Question:
Hi! We are using Postgres as our new database for our existing application. This question comes recently after we moved from mysql database to postgres. After migrating to postgres, the eclipse BIRT reports started to print exception in server logs. [please refer attached pic]
The primary reason behind this is the report prints an image (which is extracted through database record) as a Blob. Whenever the image field stored in database table is set to 'null' value in the respective 'bytea' datataype column, this line of exception does not get printed.
However, for every non-null value (image stored in the database column which is of 'bytea' type) that the BIRT report processes, This exception is thrown.
After checking the report output, however the image is seen properly. If the image is supposed to get rendered properly, then why exactly the BIRT report is throwing this exception in logs?
'''
org.postgresql.util.PSQLException: Bad value for type long : %0504e470d0a1a0a0000000d49484452000001c2000000e10802000000d435223e0000000373424954050605330b8d80000018a749444154789cecdc31481b511c80f1f74a07078727385ca085465a304e55dac1b109160c748938e8d10e952ed50e3674a9d2a54817b55088858274d2821085162354720e2d3a148c935d8a2758d041f00d1ddcd24190184b31f7d73bc5efb7ddc1e5bd251f77ef5ea2140040402ba5cae572d4d300800b496b7d25ea3900c0c546460140848c02800819050011320a002264140044c82800889051001021a3002042460140848c02800819050011320a002264140044c82800889051001021a3002042460140848c02800819050011320a002264140044c82800889051001021a3002042460140848c02800819050011320a002264140044c82800889051001021a3002042460140848c02800819050011320a002264140044c82800885c8d7a02978eb5b6b050c8cfe5634eacef715febedd6a8670440442ba5cae572d4d3b8904a6ba5dc446efde77a4d57ad7c5fa93c8cdf8ca73bd3d9e7d9f88df8a9ce0e4018b4d66434207fd36f8a379de207f63de91b7a39444c818b858c06977b9f1b783a70ea1f6b1a4da239118bc512cd8983332d8916c7711a1a1a78fc07ce21321a5cea7eca5bf4c21c31d991cccfe48d31610e0ae0ffb4d6bca90f68b5b41af85ae79ad3ffac3ffd205dd355dea217bf152f2c14028f0be02c70371ac4f185d1a2573ce1b5958fe7d6dad1f1d1b1b763fb7ff64f3e7aa63b33f96192db52e03ce0a13ea0d9b9d9ae4cd7e161b22359fc7ad28c1e67ad9dfc38393a3ebaf37be784979846937b97ebede90d3c288053a1b566df6810cb2bcb9587c2973fc698ec60363b98554a95d64a7b7b7bd6dac34583d25ac95bf2aa6e57edae757b5dc77192f79292a101c871375a337fd36fbbdb6677ede199a9e9a933bd31b4d6ba8fdcc297ea5551d368567facb2470a8810af9882c84de42a1baa946a6f6f3fd3118d31f39fe7e70bf375f57595e7edae4d75a4bca550370c00a842466b73b08e597926fb22a41f20a53bd3db5bdbad778e2c20f8bffc543235f26624840900f8271eea6b53b5ebbeaebe6e7b6b3bcc97e6d6dad8f5d8f137fbec2a0522c1437dcdc6c6c72a0fdd1e37e472196396bf2d573ddd2ba5bc452fd9c1eb262002dc8dd660fad3b4dbeb569ed9f0372279c3e36ffaee43b7ea5f4e229ccf6556b536cdde89cb867da3b5a9fa0168a63b939fc947389fe157c323af8fac8a16bd225fe3901d7c890ef16dba6cb4d67f010000ffffecddb16bdc6618c771513adce04107ed6e99149a2d321e7ad97a70439d2931141c4fedb981922d1c81c6478692d0a149b76b8670747320c1ee761e822f43e1dc2158d99cc120ff0186d37f900e81e4d57392a55c4f7edff3f3fd6c1267f40ce267bd7a9ff795e779de3b9470181d7a69fbc37ddb45bd6bb69aae95a48db82b6c9783f3e679de671ecae9fdd9330fc395b0f96d33efc700f420464b894fe2fed3be79a673a763ab18004e21464bd97eb66d1ed6166a37d76fda2a06805388d16249923cfae39179a67baf6bab1800ae21468b0df606c969629eb9fdf36d5bc500700d315aac7b3ff5ecd9fea9edfbbead6200b886182db0fd6c3b3e8ecd335bf7b66c1503c041c46881fe5fa909fa66ab192c06b68a01e02062f42cc357c3e1cba17966eb171e4501a410a367e93d49b5dc375b4d5aee0108c4e859765fec9a87ed1fdab62a01e02c6234577c128b33b4dc0398448ce68ae3548c8a4d4000e03d6234579224c53f02a01e319aebe8ed9179c8e412804cc468aef1786cbb0400738018cd15bd89ccc3c6370d5b95007019319a2d4912d1781f047a172f0df6064b5f2dd5bfac6fdeda9c6c6000942346b30d5fa533f452a0760d687c125f5bbd161fc7c969d27fda5f0a963a773bccbf011f10a3d9460723f350f3fc9268fcf23ceff1ef8fd7be5fb3520ce0206234dbeedfa9f54babdfaddaaac44dc397c387bf3db45d05e0046234437c128bcdf1343f8de6bd14165f0400d422463388616cb8126adea739efa5b0f82200a0d6e7b60b9803f57abdcccfa23791d96aba1c2e6b0e5f400f6274663a773b668fd4fe705ff3ab00400f06f5190efe3d300fc32ba1ad4a1c47db13e011a365941cd42b24ba6b019d88514c4f74d7023a11a333a370f1284fa380478c6612e970f9ebcb857f22f631a92dd4342c1e8d5e47bc1e0588d16265fa968e8e529b935e6d5cadac1cb7f0400ad0f09461721579a1c3e8d03cd4d3ea343a18ddb87ea3d24b74ef77cdc307bf3ea8f472c0a72246334cb112540ceacbbc07b818cee16994075e388e1895442006974abde214f34b61a8a5d5347a1d15ffe8ff19fde36e3f80d87db5b650b355092ce2dda82446f46526dc45f27af9ebd071c188bb45cf3b71988851497cc9aecc12269639a9c5823778c4e8a4299e46a196b85b58f0a613312a89b75d7a268b300571b7f0dd439d885149e162244c8dbb051e312a4caec9293959d46ca59aa2e8d1d160eabb05170c319a22bbe85b5abae8310531a2f7bf60976ea588d114314dcff6f538437825341b4593d38451884ec4688a18a62d87cbb62a710a5de579c4276345ff1394204653a6d8db49838df50ddb25386aedfa9a79b8b3bb63ab1258448ca688364006f5efe9d969e553351aa90e27760ed489184de1f3f499c4d0151f048b81d87561b037b0550c6c21463f1223fa929b9268e0fb7eb8c232c76c629f40669914224673d14a6d6affd8b65d82a3c47624c4a842c4284a615c9f473c8dc6c7b1e827c585478cce37b16ca6ba869b6031605c9f472cd398e2eb09986bc4e8476242492c97769378f3301e8fabbb16e37a2013313a1b8e6c9856e97519d7e711ff7159b5a10d313a1ba253eadcb6efadf4f153605c5f12edc6da10a33360b1e35a7cbfa4eafd2e19d7039388d119d0b32fd4c6fac6e4fa7a26a605163269438cce3791e055bf95f37d7fe7b95c36be796bb3d28bce9dde939eed1270aefe030000ffffec9d4f68db7816c77fdd930e3e28d0051d728886eca1c32cd4a58775e9250a1968600e71e8425de630eb7660d6edc2e2b4b0893787e2a4d0d1e4642730db746006a7b0c52e2c347318e41e0692810d566eb3b0c52af4901c02d2610f739b3d78272b3dd9b2fefe7efa59ef432f7225eb45fee9abf77eeffd9e0821e467e417f257f3c486d6d5fc1c55dfacdb8faa3ea8266de739c409939312421adb0d3aa74e27e5bb65fbd5102f8aa669b2360aa10421e457ee5b22cb4c4d4da5e44bf8a2b65e33de1aacad60c6daea9a7dd33ab39a3b4d56c620f441198d819edeb36fca33322b4b58619d59773ebdc3da0a66c833327048d52dd5b22c56f6209441198d0170c34892c4e4bc6ce97ed7656d024bd427aa9013ce37ad330b4cf520130cca680c1886239ea516d4775f3b944b9ecd9c179c1e4451acadd6ec9fec7eb5cbca18843228a33160bc71c868fe727ed49ef1b2ffedbe7d539953e89c17194ae5b30a7048f79eef31b407a106ca68541846d6c01b5dbcb1c8ca128410228ae2ed5bb7ed9fb45fb6591983d00465342a20bfa42c507209f5631d78c1e88d32a774ab64dfecbce864b980213ba08c46e54afe8a7d935aa6e5e0f0c0bea92c28a228d23935320a654e0133d460e20599485046a3c24abc3a2f3bf6cde25291891908a0fc0747e5d3ee334c344d3e28a331604f2c1042e8c471c0edbd56b846e1a4dee8c73a6b13d803e27afd48c7b87ee241198d012061a0fe2909802b2acfcad4ca033c0025e8d9449e91c192e2e636ae689a705046b9044e8ca623b9a41fe91b8f37585bc11e10d783671e3279a08c72496a4b9dd42d15635850f664bc3170ba63b24119e512fdc8715ba6c41b25845867d6f2cde554ad52a58f288ac59b8e8c1fc6f5930dca287f00774fc8096c4b9daa0faaf64dfd485716948c2be9f2d2b27d13ebf0271b9451fe00292ce639fada6a0d144bea47faf2ef9747ed9f10ddd75dfb3fca67072cde58040b43718674824119e58fc31f0eed9bccfbf289a2d87ed106555fddef686bd9bc326fff47f3d46edc0b43b10e7f824119e50f50d12dcbec1b3be52fe70fbe3f004a9af1ac3dc8fb615c3fc1a08c724673a70996d2a7244d9fbf9cdffdd2a1eff41dd254515c2a625c9f11504679c2b2acdabaa3a9a5b2a0a4a1f07e40e956094c9266dc21c5b83e23a08cf24473a7699d3932e0ea1395953143a93f72b47ccf784b7c8ceb3302ca28375896a56e3944b37cb79c1e57740058519e7130aecf0828a3dcb0f270c5ee8a0a3901bc9012492118d7670194513e30de1abb7f7324706aab35e6a54e7ec8f8ab8631aecf0228a37cb0b1e9c8d50839a1f259859531de80fe46197f853dc6f5590065940386baa2a9ed750fb25e197f853dc1b83e03a08c720047ae2821449953c02afb8c1790625c3ff1a08ca61dfd58e7c8151de05e659fe502528ceb271e94512f4e4f4f599b005bcaa7dc151d208aa2bb8034cb0e29c6f5930dcaa803d0b8335cfcb5f27025ae36712b0f57406bd1dd2f7753ee8a0ec0154d7662195748aaf919f905adabd9af8c7851f47314e8d14b08c95fcd9ba619af3183af8df89d1e98a6d937fa7ef6f4397e5a7b2db0a7cfef0f479a47b5699ac0bc76a71de27bb4aed6d86ec46e1e1285340e38e68036453dbd37f610b7de0d24d8cfb1a3304d1378733e8d0987d6d5e459d9a74cfb172cf027541f5463b23792554c00cfdaf2dd72a0c3b5aea62c28149e464850523ae0d802867b7db3eee728b7e73550d2d03e29487613421272434cd3b49fcbcfdfeb5fb0c065f1e9dd8723e5321afa52f48dfeb9808693602451523ae0d8d2d86ed887acb2a0f83cb0a7f780274bc286e16ef7d6bf1981304d1354cb131f3eaf7fc1324d135c93d65e2bd6bf208c554c0817d7d737ebe2c52153e1e890a687940e38b6f48d3e18b2fe3dcaa14a2acfcaaff65ff937c01dce0b392189db66a886121f921d48b040a54142cf83a0563121505caf75b5a1bfce8044a747904010422e0c06dca85f2b9bbcf79bf7ecad91b5aee6ffd59bc65be3fddfbeffd37f7e029f5ffae092cf0cfbe9e92968ccdcd86ec45ee4645996b2a08032004248e17aa1f54dcb7bb5fe850b17ec9bdee3473fd6afe4afd83fe91bfd24ba0104b28a097bcff76e97fe5ff9245e148d7f1b60545896b5ffed7e6dbd06c6c039d2b4547f542f7f521efabf087dfe37f0188b79fa000e94cfe9d1737a7a2fc61f2921f7cdede9083941dd52fd1c0b0e1cbb3f9d445350ab98e031c5d137fa95fb95a121fc00695a7afaec2943e391a1a47ac031044c8f8698d11f9a710a4142e17c7db3ee3e97ff320070e0d8fdc1f54ca86c2ba8554c004fe841615c6bafe5ae9903541f54a397d0214990ea01c71090e1099d262a5c2f78df1b63492821e32ea50a742270ecd8fdddd3cd493c1b825ac58410918a342d695d8db5e1c848523de018e24eaa86fe2aadab49d352d03b674042c1afdb530e2ad6212e0e984348a2782bae9f2c693c124780c2f542b82a7d842604534ca30059a69ede8bf2ba8e10cbc9fd27b58232ffe1bcfd1549c59bc5f6df83ad4d0c91cc69ee34effdf1def966fe6abef7cf386790c3594599eeebeec6e38db1efa712724271a9587f54e7a22d378229a6918082e7e4aa1d29e30e2a43048ce01bfc1c4221ae0f611535ec6b903c90a625754bc53950be20d89a6414c0199c98feedcd6dc72b3de4593939b7d771a2191904b319e97264bc35e63f9c9f57e63d9c50212754ee577a7aefe4dd49f5cf552e5acf2010d66a9e46da1d479c9b5cd1384ddc8ba3c279d9e1c60fc8d7cbb3728853c76e5572b43bede2cda23b9b3714f440f985a0373a0a59768cfe784b41996059f0651e424e008dd913059ccb78634c64eb3cfd58bff3e99da95f4f2d17973b2f3a43abe8a56909c86beb793c1572083358ab794a015789777f21c65e27a1c78f7b7e30c61952b6a3ba6ff41bdb0d3fbee7608d0328dd4db40522922828a35e807b9ef7d21370874799a6082d58ee44538cb325ac647410bc8f554f42c8a50f2e9d27f4dc9722b92e8848a2a08c7a41ada70605dc95b051dc40a0c881ee7ff702aad0660028cb68dfe8d737eb7edc4f695aaadcafb82f38784e63b7114e4119f5c25da61ea85153aa88655dd639e0fe0f5432e5ee5f15d7121d6a326a9aa69fea252127943e2e790431349bb122c94130c5e441e95609d4e8dcfbd3bd513ba79cc31f0eed9ba0e5124d445104e9bbb8de5b450d6541f12ea12f5c2f3c7df6f4e4dd49ebeb56716964bcbf786311bc31b4b9d31cb53392665046bd509fa8f64de38db1f77c8f953151009506f97cf81559d10195aa3ffeeb4756968460e3f186bbbbe000695a5afbeb5adfe81f7c7f50fea43cb6fc531445f0c6d0da7a8dbb870a425046bd51e61410bed5d66bac8c8982ae3beefc6b856bac2c7163183c2d6d50b754f7878b1f2db63bed937727415770aeadaed937d121e51494d131acfdc531d07974482dcb02d58b51fa0344a7f03b47e32bbe568859670e6f71b076f3d53f5e7904ef1ec83332c864aa5b2a3aa4dc81323a86a10e295f031d46f4be3b0c0dc5b22c303338353515e81bc0fe7179a3ee897f0a445fbbe9764887768345d20ccae878dc0e295f9117987c04199ea080b5f0424e08eadb82fd47bd2d2323c833325819f1c5e75ff0e5a12328a3e351e614ae232f606ac4347dfba5a3db004892f804d43ce9c7c3933619a1b65a032f1701cb769194f35f000000ffffeddc314c1b5700c6f1e72a8307868be481210317d10129432ff26244070e51296cb145a5c05643a4c86a87423204d4a142191a481743a406da0967c2192a9c21f231b44a864677912a6569e4cbd08101e96ee890a1121ddc36e7770ed8f7ced8c6ff9fbcdc01cfcfc7f9bbf7debd7b4208718cd3d4dc9a68b4766faddb956a95396d066bbe57de53294d3a0ed14a93aa54b5aa2a553a4bd2c78fabd8b57b6b52c97d744c069c10e2238116e8237a7e311fdcb3fe60ddf7fd6ed5a72daeeb0637755d8f5c54f94939b8991c4a66af672394637c6204370f0f0f2357e97c28dc2ae8a30dff97859b0bddaa0cda458cb66ae5ee4a70d33ff2c32d88dee4be69885129c2da52795a096ecedf988f564e2e9bdb2bef55adaae779c7c7c77337e62257e97cd0346deddb86d3c97de36e3edcec567dd0968410e238d45541530b3717761eed04f7ec57f667aecd74ab3eadb00eac29732ab8a7e6d6f491880dd2cb1f5f0e86f25e792f5a6bb47f8d7f3a1edc7cfecbf3180b9ffa6cca7a66fdbfa9a534f70f57d3b418df22c879e508b5cb2a841089444208c6465b56736bc9a164f0086a29adde9eea599ee749758e3ce8663bb67402f5f867ef3b55ab2a1de1a5db4b1d7a2fdbb1b594a6a534dbb13bf4160342d0a96f8b3ea2af7fb71edce31ff9d2dd925ea369da7866fcf4df6bc16e6937b8999dcd76aea13498cc49531a82dfb8bfe1be753ff4fb91f9be6f4e9bfe915f3f81ebcd5244468cb6a770ab909d6de8c63a2f9d01b91b601d58c1cddcf55cb76a728eaddc5d917a0fcb7796637f97cd879bfed1bf374849d27874bb51dc67c2dd64d1dbf39fa4f6b2396dd6dc5abb8584a77c452804ad901aa4a203939fb4544337c2481b8ccf44468c46141ec31242ec9676bb5dafe6c2c30e5a4a6bf79b297db78db4d1a1da223c041fefd10e9fbd5c1155083af5d19893a634502884989f9befcd9e517804d33ff2a7cca9d6e7d3f8be2f4d51c87f21b79810177d445fbdbb1adce3bc744a8f4b71952fcdd235a7cdc83337f05eb7d3bc5f2ddd5e928ea496d27af0c25e736b46baf9a496fc62be95de9c3443363994a40fd8519ee7497d8818e7844827833eaac752ecc02246558587b17a769869fbc7ede14bc3e124d547f5cc44467a490314d20336bd3c107c6e84bbdeb11c76cff3c29752f562071931aacaf3bc7043cf481bbdf940b4e77999894c38499b1abb32568fd4b12b63d28f7ab0c57d2e852fd2eae3ef523aeba37a6f5ef5fb08311a03cff3a4c69a144371dd7aaab9b5aa552d6e150b5f16321399c88d8886b1880b2d86ea7bd9d96c2c1f07a70adf6b524fd2e25631581a4d5175c4683c6cc70e9fee41faa8be5fd98f567271ab989dcd4a335484105a4a8b5ce1ddd2eec9153e215e151788425b9aaedba0927d520b97f11975c4686cf62bfba7c690396de617f34d9baed1a874c76cc7fed07da713703be2ec35fd37454e52e97adc9ba34ffd45b034498cac036bf59bd517bfbee8d41b5c10e2ef861d55ab6a4e2a3d8aeabe75a565f47cdf2f7c5538fcb3c9ca75c397862b3f5758c9e2ec85d7c41142d4c7ac67aecd480f289fa0fca49ccb363c7ba6b24e0dea12f5b54988d118753c4c038a5bc5c2ad42274a765e39b66307bf60baaef37deba2a6495a975fcc6fffb07d6a09ce2ba7fe1c7dbb7f889311a39de2fbbeedd8beefaf3f588f31523313997a9c5d35aeeaba4ec370a06c7cbfb1fc751ccfd7ffd7ad19c0750e3b81183d0b8aedd3cc44c69c34ebaf782b86be537a5c9a9f8bb854b6c4481bf66ff2ca878880183d3bd681b5f3d3ce45eda23969d2044064b124a99136ac6716eb1cc6821805fa4fe56965f9ceb2e77b4def049e2a39947cfdfb6b46bae3428c027dacf2b492fb3cf7eeaf77adff899136761eed30aa1e236214009424120916ca030025c42800282146014009310a004a88510050428c0280126214009410a300a08418050025c42800282146014009310a004a88510050428c0280126214009410a300a08418050025c42800282146014009310a004a88510050428c0280126214009410a300a08418050025c42800282146014009310a004a885100000074cf3f7177c231114bcb0a0000000049454e44ae426082
at org.postgresql.jdbc2.AbstractJdbc2ResultSet.toLong(AbstractJdbc2ResultSet.java:2992)
at org.postgresql.jdbc2.AbstractJdbc2ResultSet.getLong(AbstractJdbc2ResultSet.java:2164)
at org.postgresql.jdbc2.AbstractJdbc2ResultSet.getBlob(AbstractJdbc2ResultSet.java:379)
at org.eclipse.birt.report.data.oda.jdbc.ResultSet.getBlob(ResultSet.java:604)
at org.eclipse.datatools.connectivity.oda.consumer.helper.OdaResultSet.getBlob(OdaResultSet.java:733)
at org.eclipse.birt.data.engine.odaconsumer.ResultSet.getBlob(ResultSet.java:366)
at org.eclipse.birt.data.engine.odaconsumer.ResultSet.fetch(ResultSet.java:191)
at org.eclipse.birt.data.engine.executor.dscache.DataSetToCache.fetchFromDataSet(DataSetToCache.java:241)
at org.eclipse.birt.data.engine.executor.dscache.DataSetToCache.fetch(DataSetToCache.java:171)
at org.eclipse.birt.data.engine.executor.cache.OdiAdapter.fetch(OdiAdapter.java:218)
at org.eclipse.birt.data.engine.executor.cache.RowResultSet.fetch(RowResultSet.java:145)
at org.eclipse.birt.data.engine.executor.cache.RowResultSet.doNext(RowResultSet.java:118)
at org.eclipse.birt.data.engine.executor.cache.RowResultSet.next(RowResultSet.java:96)
at org.eclipse.birt.data.engine.executor.cache.ExpandableRowResultSet.next(ExpandableRowResultSet.java:63)
at org.eclipse.birt.data.engine.executor.cache.SmartCacheHelper.populateData(SmartCacheHelper.java:318)
at org.eclipse.birt.data.engine.executor.cache.SmartCacheHelper.initInstance(SmartCacheHelper.java:285)
at org.eclipse.birt.data.engine.executor.cache.SmartCacheHelper.getResultSetCache(SmartCacheHelper.java:246)
at org.eclipse.birt.data.engine.executor.cache.SmartCache.<init>(SmartCache.java:74)
at org.eclipse.birt.data.engine.executor.transform.pass.PassUtil.populateOdiResultSet(PassUtil.java:132)
at org.eclipse.birt.data.engine.executor.transform.pass.PassUtil.pass(PassUtil.java:62)
at org.eclipse.birt.data.engine.executor.transform.pass.PassManager.doSinglePass(PassManager.java:170)
at org.eclipse.birt.data.engine.executor.transform.pass.PassManager.prepareDataSetResultSet(PassManager.java:94)
at org.eclipse.birt.data.engine.executor.transform.pass.PassManager.populateDataSetResultSet(PassManager.java:80)
at org.eclipse.birt.data.engine.executor.transform.ResultSetPopulator.cacheDataSet(ResultSetPopulator.java:223)
at org.eclipse.birt.data.engine.executor.transform.CachedResultSet.<init>(CachedResultSet.java:146)
at org.eclipse.birt.data.engine.executor.DataSourceQuery.execute(DataSourceQuery.java:1068)
at org.eclipse.birt.data.engine.impl.PreparedOdaDSQuery$OdaDSQueryExecutor.executeOdiQuery(PreparedOdaDSQuery.java:503)
at org.eclipse.birt.data.engine.impl.QueryExecutor.execute(QueryExecutor.java:1208)
at org.eclipse.birt.data.engine.impl.ServiceForQueryResults.executeQuery(ServiceForQueryResults.java:233)
at org.eclipse.birt.data.engine.impl.QueryResults.getResultIterator(QueryResults.java:178)
at org.eclipse.birt.report.engine.data.dte.QueryResultSet.<init>(QueryResultSet.java:98)
at org.eclipse.birt.report.engine.data.dte.DteDataEngine.doExecuteQuery(DteDataEngine.java:168)
at org.eclipse.birt.report.engine.data.dte.DataGenerationEngine.doExecuteQuery(DataGenerationEngine.java:83)
at org.eclipse.birt.report.engine.data.dte.AbstractDataEngine.execute(AbstractDataEngine.java:275)
at org.eclipse.birt.report.engine.executor.ExecutionContext.executeQuery(ExecutionContext.java:1947)
at org.eclipse.birt.report.engine.executor.QueryItemExecutor.executeQuery(QueryItemExecutor.java:80)
at org.eclipse.birt.report.engine.executor.TableItemExecutor.execute(TableItemExecutor.java:62)
at org.eclipse.birt.report.engine.internal.executor.wrap.WrappedReportItemExecutor.execute(WrappedReportItemExecutor.java:46)
at org.eclipse.birt.report.engine.internal.executor.emitter.ReportItemEmitterExecutor.execute(ReportItemEmitterExecutor.java:46)
at org.eclipse.birt.report.engine.internal.executor.dup.SuppressDuplicateItemExecutor.execute(SuppressDuplicateItemExecutor.java:43)
at org.eclipse.birt.report.engine.layout.html.HTMLBlockStackingLM.layoutNodes(HTMLBlockStackingLM.java:65)
at org.eclipse.birt.report.engine.layout.html.HTMLPageLM.layout(HTMLPageLM.java:92)
at org.eclipse.birt.report.engine.layout.html.HTMLReportLayoutEngine.layout(HTMLReportLayoutEngine.java:100)
at org.eclipse.birt.report.engine.presentation.ReportDocumentBuilder.build(ReportDocumentBuilder.java:258)
at org.eclipse.birt.report.engine.api.impl.RunTask.doRun(RunTask.java:269)
at org.eclipse.birt.report.engine.api.impl.RunTask.run(RunTask.java:86)
at org.eclipse.birt.report.service.ReportEngineService.runReport(ReportEngineService.java:1325)
at org.eclipse.birt.report.service.BirtViewerReportService.runReport(BirtViewerReportService.java:158)
at org.eclipse.birt.report.service.actionhandler.BirtRunReportActionHandler.__execute(BirtRunReportActionHandler.java:81)
at org.eclipse.birt.report.service.actionhandler.BirtGetPageActionHandler.__checkDocumentExists(BirtGetPageActionHandler.java:58)
at org.eclipse.birt.report.service.actionhandler.AbstractGetPageActionHandler.prepareParameters(AbstractGetPageActionHandler.java:118)
at org.eclipse.birt.report.service.actionhandler.AbstractGetPageActionHandler.__execute(AbstractGetPageActionHandler.java:103)
at org.eclipse.birt.report.service.actionhandler.AbstractBaseActionHandler.execute(AbstractBaseActionHandler.java:90)
at org.eclipse.birt.report.soapengine.processor.AbstractBaseDocumentProcessor.__executeAction(AbstractBaseDocumentProcessor.java:47)
at org.eclipse.birt.report.soapengine.processor.AbstractBaseComponentProcessor.executeAction(AbstractBaseComponentProcessor.java:143)
at org.eclipse.birt.report.soapengine.processor.BirtDocumentProcessor.handleGetPage(BirtDocumentProcessor.java:87)
at sun.reflect.NativeMethodAccessorImpl.invoke0(Native Method)
at sun.reflect.NativeMethodAccessorImpl.invoke(NativeMethodAccessorImpl.java:39)
at sun.reflect.DelegatingMethodAccessorImpl.invoke(DelegatingMethodAccessorImpl.java:25)
at java.lang.reflect.Method.invoke(Method.java:597)
at org.eclipse.birt.report.soapengine.processor.AbstractBaseComponentProcessor.process(AbstractBaseComponentProcessor.java:112)
at org.eclipse.birt.report.soapengine.endpoint.BirtSoapBindingImpl.getUpdatedObjects(BirtSoapBindingImpl.java:66)
at sun.reflect.NativeMethodAccessorImpl.invoke0(Native Method)
at sun.reflect.NativeMethodAccessorImpl.invoke(NativeMethodAccessorImpl.java:39)
at sun.reflect.DelegatingMethodAccessorImpl.invoke(DelegatingMethodAccessorImpl.java:25)
at java.lang.reflect.Method.invoke(Method.java:597)
at org.apache.axis.providers.java.RPCProvider.invokeMethod(RPCProvider.java:397)
at org.apache.axis.providers.java.RPCProvider.processMessage(RPCProvider.java:186)
at org.apache.axis.providers.java.JavaProvider.invoke(JavaProvider.java:323)
at org.apache.axis.strategies.InvocationStrategy.visit(InvocationStrategy.java:32)
at org.apache.axis.SimpleChain.doVisiting(SimpleChain.java:118)
at org.apache.axis.SimpleChain.invoke(SimpleChain.java:83)
at org.apache.axis.handlers.soap.SOAPService.invoke(SOAPService.java:454)
at org.apache.axis.server.AxisServer.invoke(AxisServer.java:281)
at org.apache.axis.transport.http.AxisServlet.doPost(AxisServlet.java:699)
at org.eclipse.birt.report.servlet.BirtSoapMessageDispatcherServlet.doPost(BirtSoapMessageDispatcherServlet.java:265)
at javax.servlet.http.HttpServlet.service(HttpServlet.java:641)
at org.apache.axis.transport.http.AxisServletBase.service(AxisServletBase.java:327)
at javax.servlet.http.HttpServlet.service(HttpServlet.java:722)
at org.eclipse.birt.report.servlet.BirtSoapMessageDispatcherServlet.service(BirtSoapMessageDispatcherServlet.java:122)
at org.apache.catalina.core.ApplicationFilterChain.internalDoFilter(ApplicationFilterChain.java:305)
at org.apache.catalina.core.ApplicationFilterChain.doFilter(ApplicationFilterChain.java:210)
at org.eclipse.birt.report.filter.ViewerFilter.doFilter(ViewerFilter.java:68)
at org.apache.catalina.core.ApplicationFilterChain.internalDoFilter(ApplicationFilterChain.java:243)
at org.apache.catalina.core.ApplicationFilterChain.doFilter(ApplicationFilterChain.java:210)
at org.apache.catalina.core.StandardWrapperValve.invoke(StandardWrapperValve.java:225)
at org.apache.catalina.core.StandardContextValve.invoke(StandardContextValve.java:123)
at org.apache.catalina.authenticator.AuthenticatorBase.invoke(AuthenticatorBase.java:472)
at org.apache.catalina.core.StandardHostValve.invoke(StandardHostValve.java:168)
at org.apache.catalina.valves.ErrorReportValve.invoke(ErrorReportValve.java:98)
at org.apache.catalina.valves.AccessLogValve.invoke(AccessLogValve.java:927)
at org.apache.catalina.core.StandardEngineValve.invoke(StandardEngineValve.java:118)
at org.apache.catalina.connector.CoyoteAdapter.service(CoyoteAdapter.java:407)
at org.apache.coyote.http11.AbstractHttp11Processor.process(AbstractHttp11Processor.java:1001)
at org.apache.coyote.AbstractProtocol$AbstractConnectionHandler.process(AbstractProtocol.java:585)
at org.apache.tomcat.util.net.JIoEndpoint$SocketProcessor.run(JIoEndpoint.java:312)
at java.util.concurrent.ThreadPoolExecutor$Worker.runTask(ThreadPoolExecutor.java:895)
at java.util.concurrent.ThreadPoolExecutor$Worker.run(ThreadPoolExecutor.java:918)
at java.lang.Thread.run(Thread.java:662)
SQLException: SQLState(22003)
'''
Can anyone explain ??
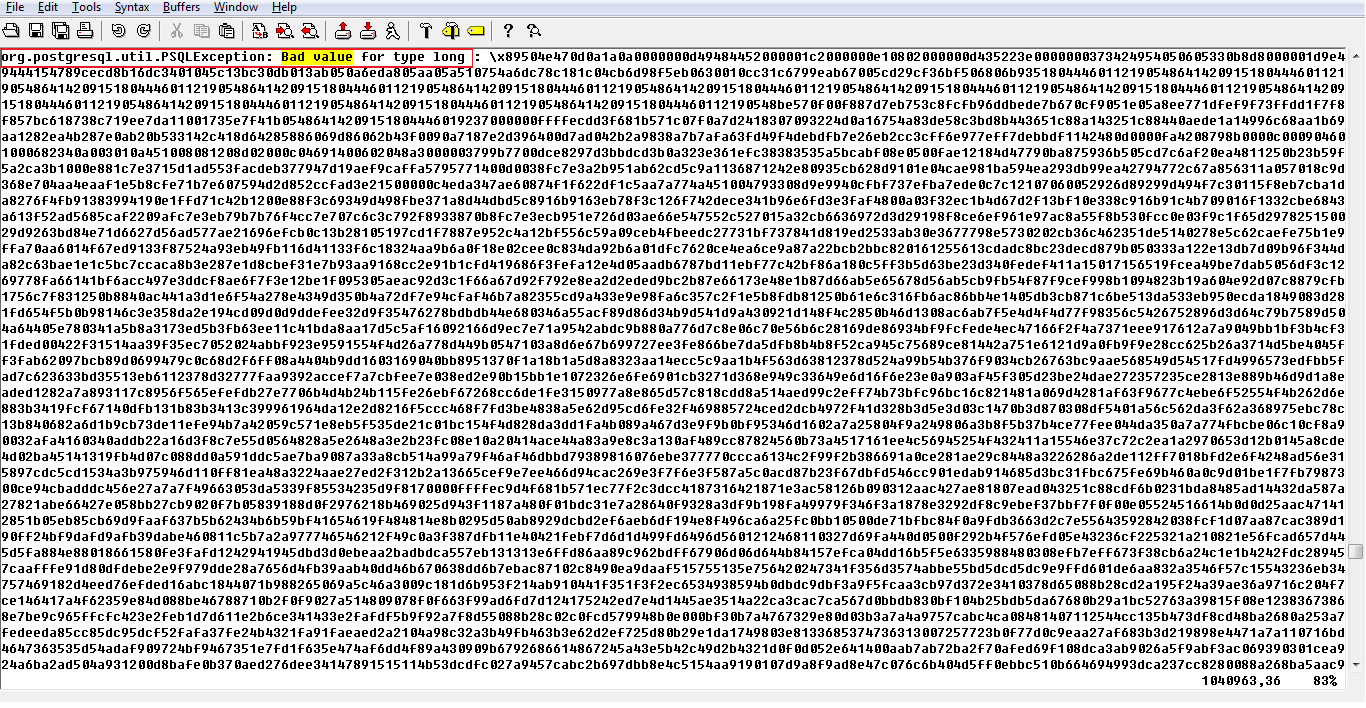
Answer: sorry for the delay in posting solution to the problem.
We finally found one solution.
The data was being stored in database as a 'bytea' type
maybe this was the same case:
<URL>
so the answer was like:
The original BIRT report query was like
'SELECT t.title, t.clientServiceOrderId, t.employeeId, t.tripId, t.clientName, t.address, t.city, t.state, t.status, t.signatureImg, t.ratings ...'
We changed it to
'SELECT t.title, t.clientServiceOrderId, t.employeeId, t.tripId, t.clientName, t.address, t.city, t.state, t.status, encode(encode(t.signatureImg, 'escape')::bytea, 'base64') signatureImg, t.ratings, ...'
This made the column '"signatureImg"' appear as '"String"' datatype in the result.
Then for the image component, instead of using previous '"expression value"' a onCreate method was used
'<image id="1746"> <property name="height">83px</property> <property name="width">113px</property> <method name="onCreate"><![CDATA[importPackage(Packages.javax.imageio);importPackage(Packages.java.io);importPackage(Packages.sun.misc);decoder = new BASE64Decoder();decodedBytes = decoder.decodeBuffer(this.getRowData().getColumnValue("signatureimg") == null ? "" : this.getRowData().getColumnValue("signatureimg").toString());this.data = decodedBytes;]]></method> <property name="source">expr</property> '